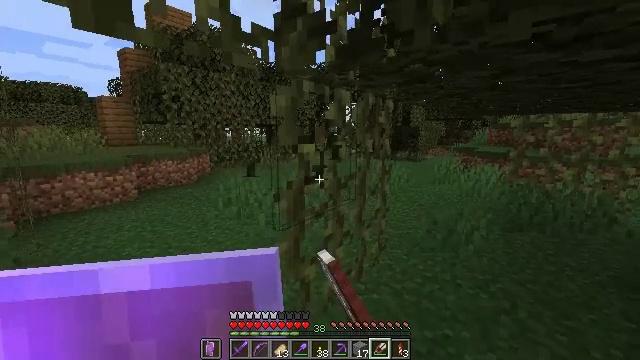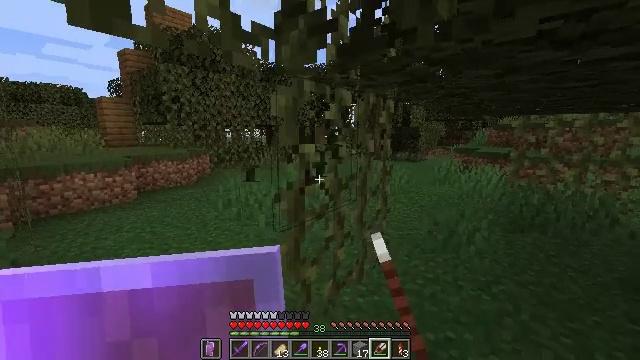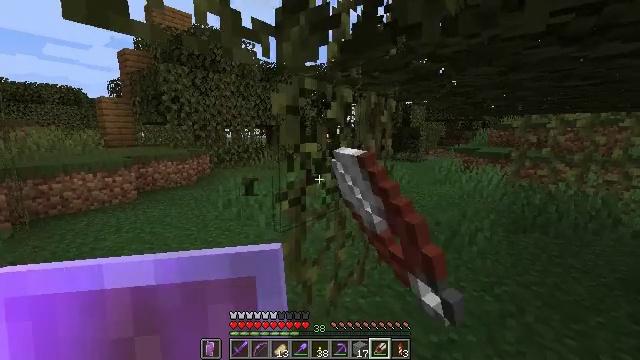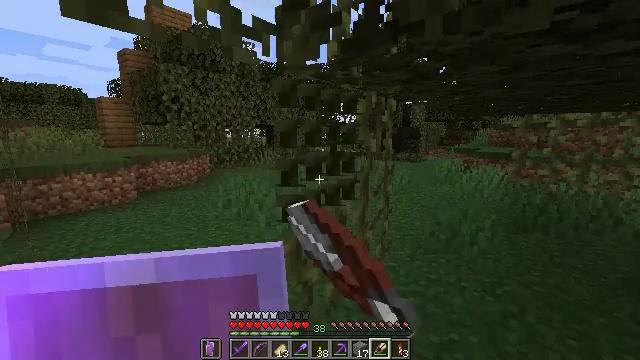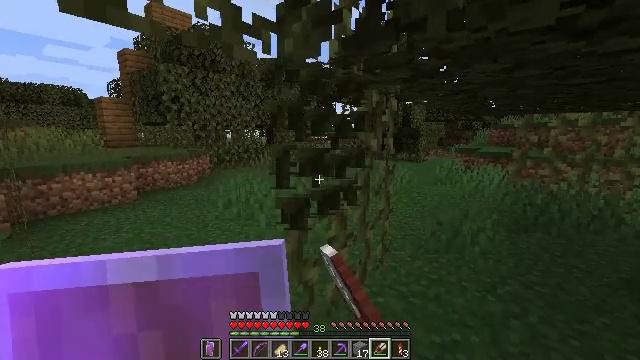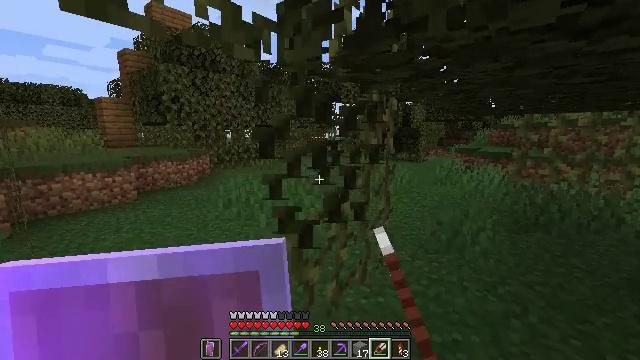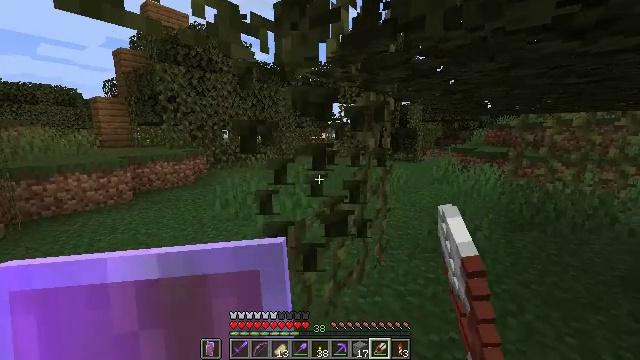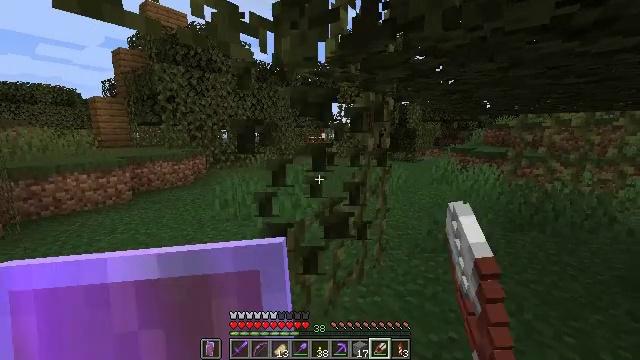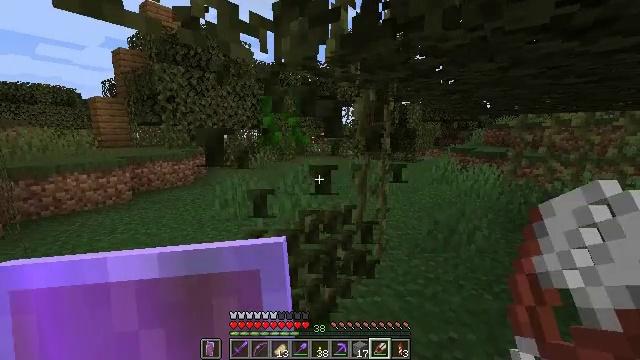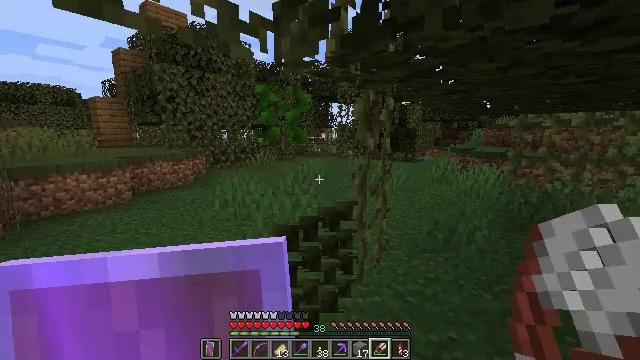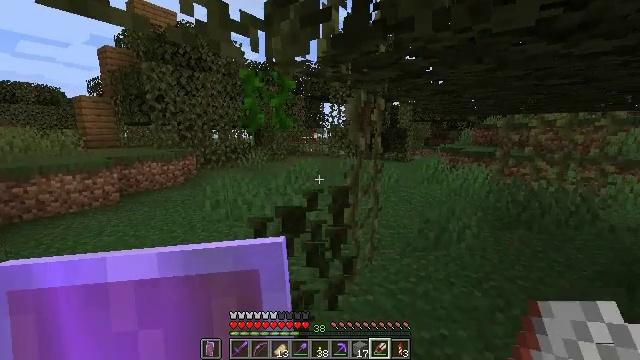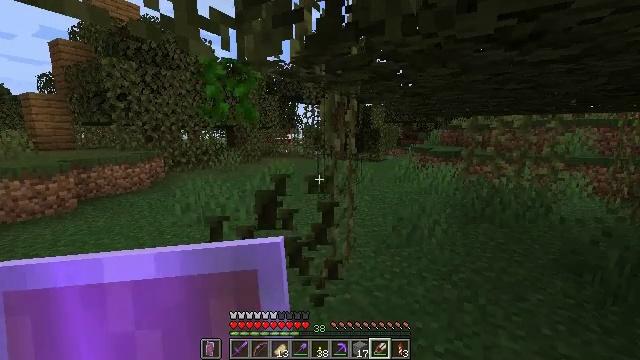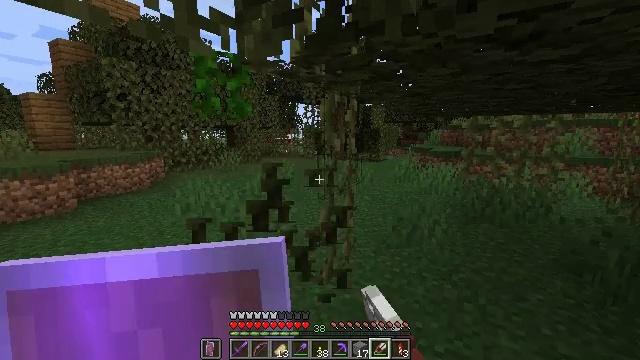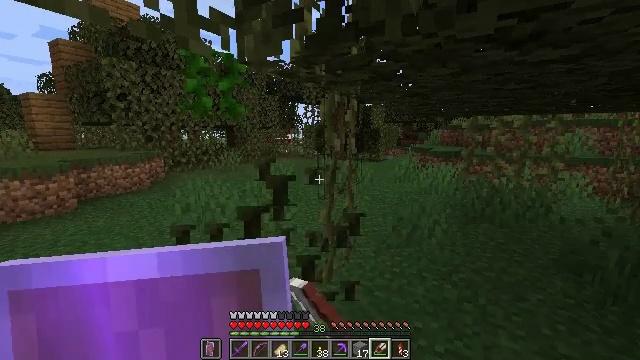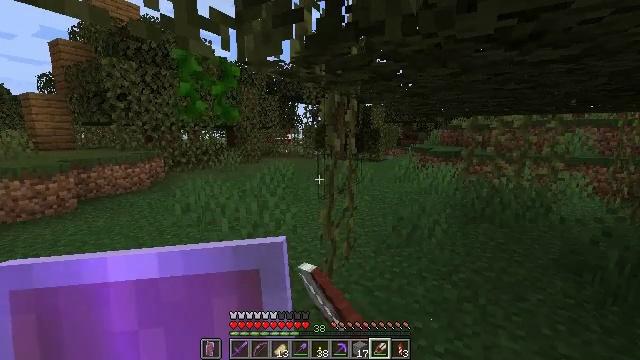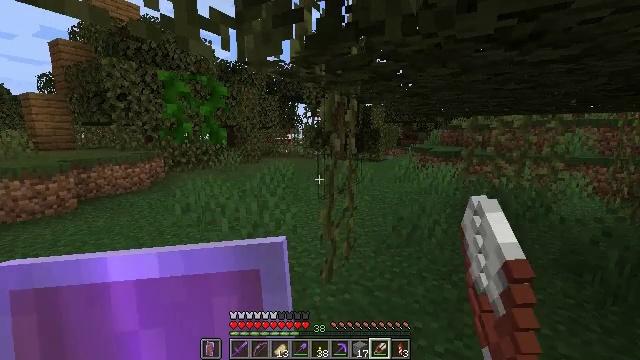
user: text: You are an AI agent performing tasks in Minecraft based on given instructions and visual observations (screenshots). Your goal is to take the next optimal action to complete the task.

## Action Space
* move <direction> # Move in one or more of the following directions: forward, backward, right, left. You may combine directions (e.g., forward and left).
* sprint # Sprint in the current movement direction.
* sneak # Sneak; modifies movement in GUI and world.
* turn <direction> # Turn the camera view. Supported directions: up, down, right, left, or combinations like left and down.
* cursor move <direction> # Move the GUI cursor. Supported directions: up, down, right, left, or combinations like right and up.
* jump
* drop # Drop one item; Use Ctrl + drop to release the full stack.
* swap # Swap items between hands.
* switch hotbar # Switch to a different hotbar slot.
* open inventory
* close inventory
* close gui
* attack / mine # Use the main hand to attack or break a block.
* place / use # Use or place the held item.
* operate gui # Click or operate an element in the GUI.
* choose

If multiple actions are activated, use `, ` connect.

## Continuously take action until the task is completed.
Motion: motion action
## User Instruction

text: Break the vines.
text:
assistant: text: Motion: attack / mine
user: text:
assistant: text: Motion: attack / mine
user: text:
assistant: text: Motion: attack / mine
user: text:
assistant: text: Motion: attack / mine
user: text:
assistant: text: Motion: attack / mine
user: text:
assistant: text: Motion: attack / mine
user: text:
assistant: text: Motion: attack / mine
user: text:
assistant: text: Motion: attack / mine
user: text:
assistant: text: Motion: attack / mine
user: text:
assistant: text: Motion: turn right, attack / mine
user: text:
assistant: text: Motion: turn right, attack / mine
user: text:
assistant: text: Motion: attack / mine
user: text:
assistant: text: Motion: attack / mine
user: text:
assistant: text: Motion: attack / mine
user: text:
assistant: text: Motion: attack / mine
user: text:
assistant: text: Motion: attack / mine
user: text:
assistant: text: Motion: attack / mine
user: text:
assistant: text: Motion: attack / mine
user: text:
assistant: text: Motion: attack / mine
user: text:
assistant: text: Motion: turn right, attack / mine
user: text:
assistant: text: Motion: turn right, attack / mine
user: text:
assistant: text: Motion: attack / mine
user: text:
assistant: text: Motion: attack / mine
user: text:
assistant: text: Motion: move forward, attack / mine
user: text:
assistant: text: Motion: move forward, turn down, attack / mine
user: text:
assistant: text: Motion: move forward, turn down, attack / mine
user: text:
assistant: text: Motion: move forward, attack / mine
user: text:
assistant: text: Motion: turn right and down, attack / mine
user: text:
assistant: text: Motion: turn right and down, attack / mine
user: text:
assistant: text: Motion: attack / mine